Interaction volume radius: 5 \u00c5
Interaction volume height: 35 \u00c5
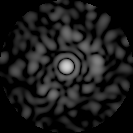
Disorder parameter: 0.8443